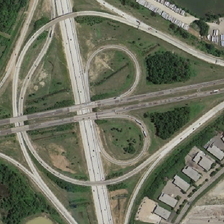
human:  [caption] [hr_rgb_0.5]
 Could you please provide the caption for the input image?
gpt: the ease of the road are surrounded by dark green trees and houses .

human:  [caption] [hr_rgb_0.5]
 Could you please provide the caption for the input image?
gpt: some buildings and many green trees are near a viaduct .

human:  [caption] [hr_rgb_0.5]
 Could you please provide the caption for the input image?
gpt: the road extends in all directions, staggered distribution .

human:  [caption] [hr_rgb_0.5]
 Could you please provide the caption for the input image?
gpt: some buildings and many green trees are near a viaduct .

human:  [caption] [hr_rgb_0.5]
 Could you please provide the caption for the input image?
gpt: the road extends in all directions, staggered distribution .